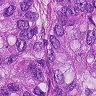
Metastatic tissue present: yes